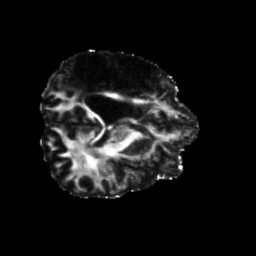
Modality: FA
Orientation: axial
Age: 50
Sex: male
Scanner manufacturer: siemens
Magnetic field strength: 3 T
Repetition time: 5.25 s
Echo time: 0.08 s